Aerial crown-view tile of a tropical tree (Barro Colorado Island, Panama), acquired 20250217:
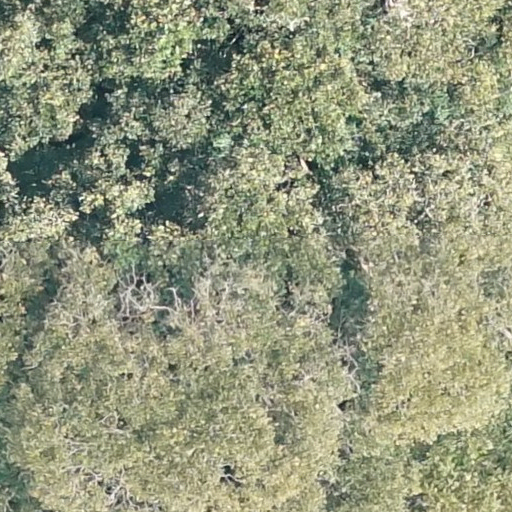
Species: Dipteryx oleifera
GBIF accepted scientific name: Dipteryx oleifera
Crown area: 915.497 m²